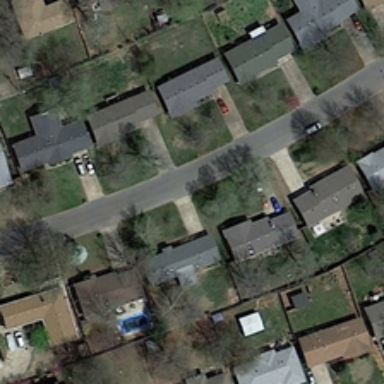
Many gray buildings and some green trees are in a dense residential area .